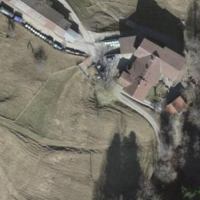
EUNIS habitat code: 44
Species observed at this site:
Angelica sylvestris